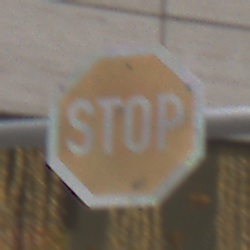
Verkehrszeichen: Stop
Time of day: Midday
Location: Outdoor (Urban)
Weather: Overcast
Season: NotSpecified
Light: Natural